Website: bh-photo
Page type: billing-address
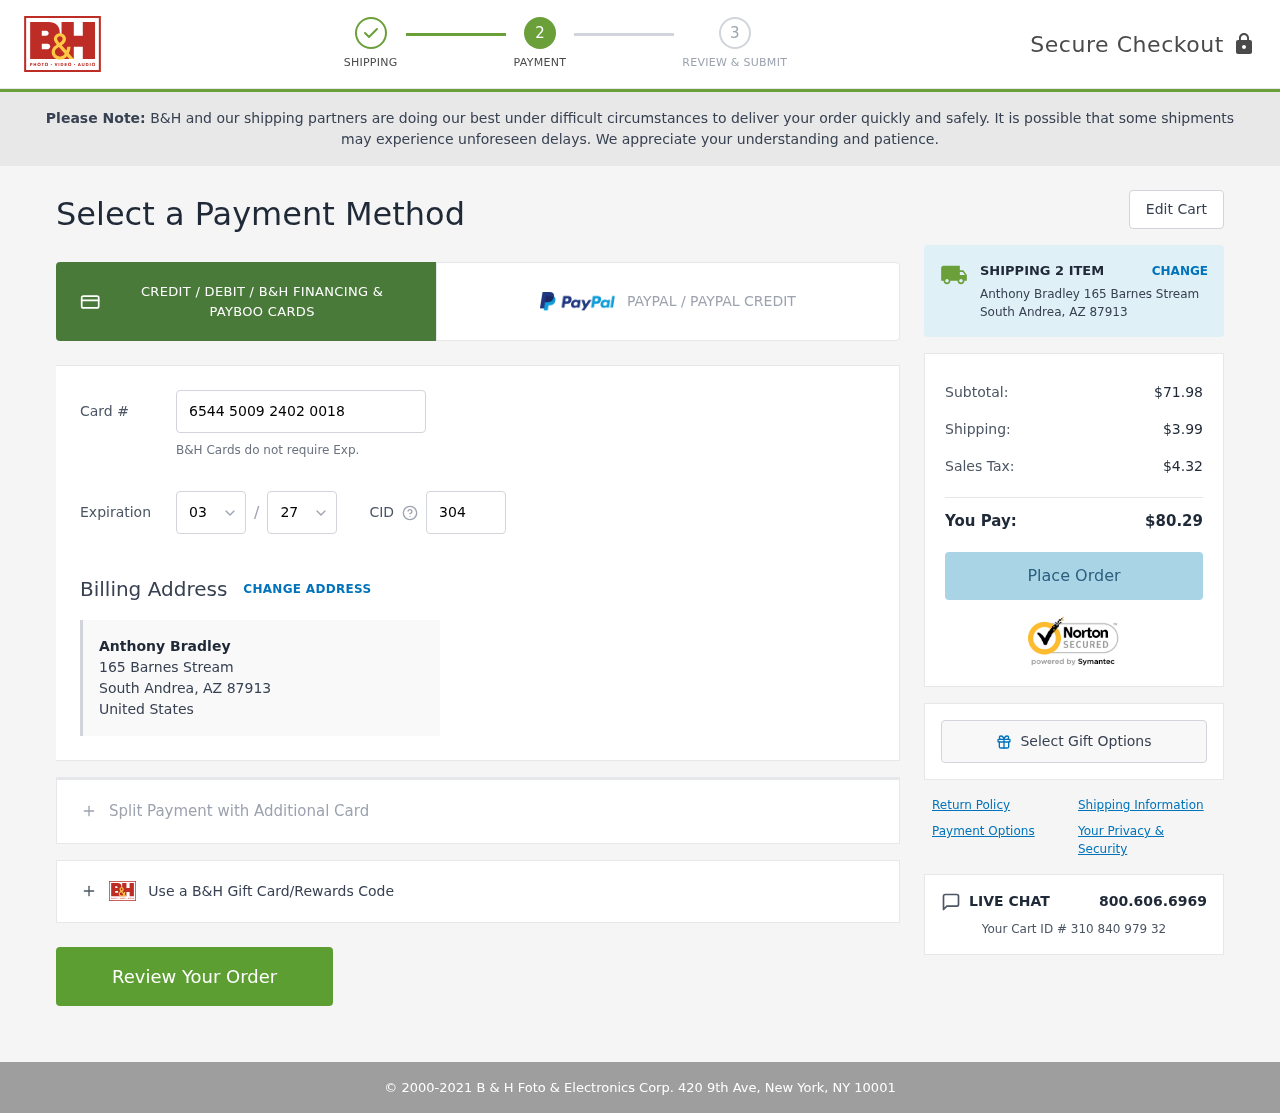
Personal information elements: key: PII_CARD_CVV
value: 304
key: PII_CARD_EXPIRY_MONTH
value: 03
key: PII_CARD_EXPIRY_YEAR
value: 27
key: PII_CARD_NUMBER
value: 6544 5009 2402 0018
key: PII_CITY
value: South Andrea
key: PII_COUNTRY
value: United States
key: PII_FULLNAME
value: Anthony Bradley
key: PII_POSTCODE
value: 87913
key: PII_STATE_ABBR
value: AZ
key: PII_STREET
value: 165 Barnes Stream
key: PII_FULLNAME2
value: Anthony Bradley
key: PII_CITY_STATE
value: South Andrea, AZ
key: PII_POSTCODE_FULL
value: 87913
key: PII_POSTCODE_NUMERIC
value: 87913
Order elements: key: ORDER_NUM_ITEMS
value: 2
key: ORDER_SUBTOTAL
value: $71.98
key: ORDER_SHIPPING_COST
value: $3.99
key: ORDER_TAX
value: $4.32
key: ORDER_TOTAL
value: $80.29
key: ORDER_ID
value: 310 840 979 32